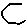
Label: hexagon